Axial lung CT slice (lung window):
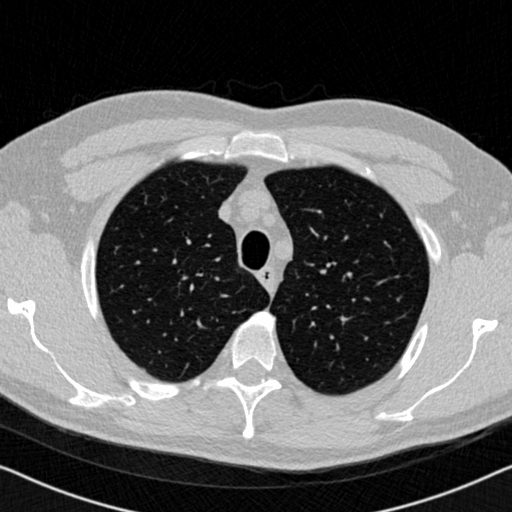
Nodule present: no